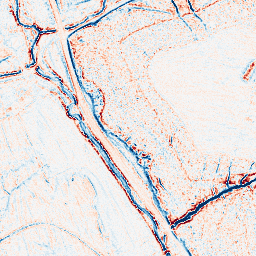
Category: edge_preserving
Decomposition family: anisotropic_diffusion
Decomposition parameters: iterations: 5
kappa: 50
gamma: 0.2
Upsampling method: quartic
Upsampling parameters: scale: 2
Upsampling scale: 2